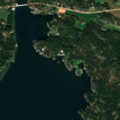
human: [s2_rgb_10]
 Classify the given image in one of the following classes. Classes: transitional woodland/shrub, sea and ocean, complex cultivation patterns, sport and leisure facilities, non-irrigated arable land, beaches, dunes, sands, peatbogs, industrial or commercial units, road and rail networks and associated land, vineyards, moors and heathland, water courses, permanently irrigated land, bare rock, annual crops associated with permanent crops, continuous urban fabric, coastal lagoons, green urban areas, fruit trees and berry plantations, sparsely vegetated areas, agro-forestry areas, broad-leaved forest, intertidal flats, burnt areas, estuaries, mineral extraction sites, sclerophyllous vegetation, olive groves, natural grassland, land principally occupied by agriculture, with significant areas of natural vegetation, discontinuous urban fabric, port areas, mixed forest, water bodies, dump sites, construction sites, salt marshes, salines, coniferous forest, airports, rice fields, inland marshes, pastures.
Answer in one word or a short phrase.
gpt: land principally occupied by agriculture, with significant areas of natural vegetation, coniferous forest, mixed forest, sea and ocean